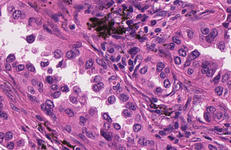
Tumor epithelial tissue: yes
Tumor-associated stroma tissue: yes
Normal tissue: no